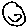
Label: smiley face